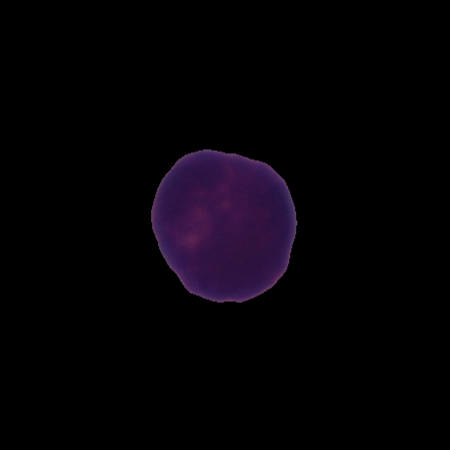
Label: healthy